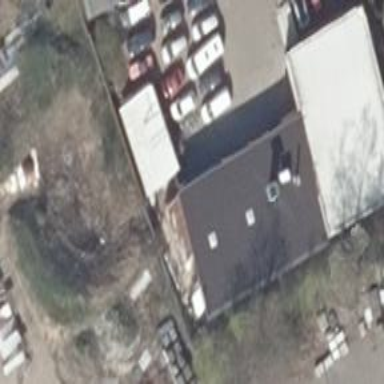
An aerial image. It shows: Car repair shop.